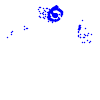
Particle: electron